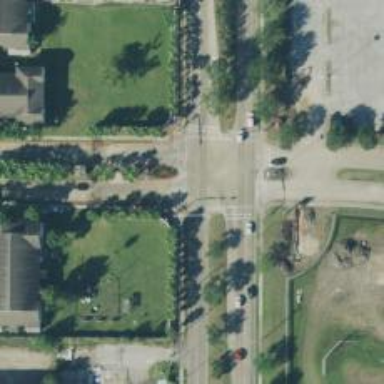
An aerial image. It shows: Secondary road.